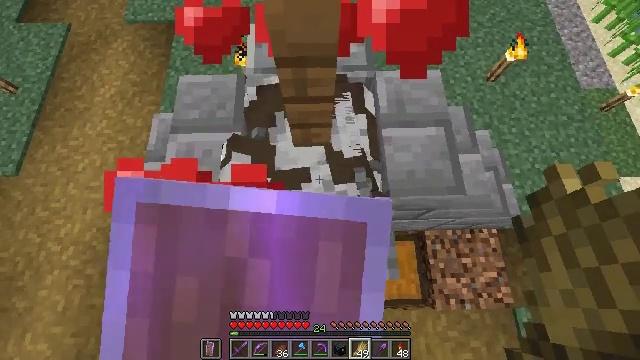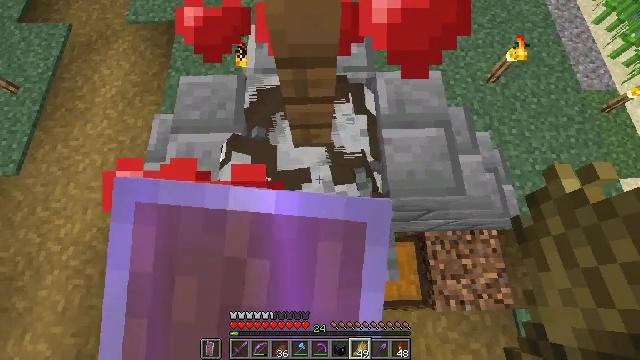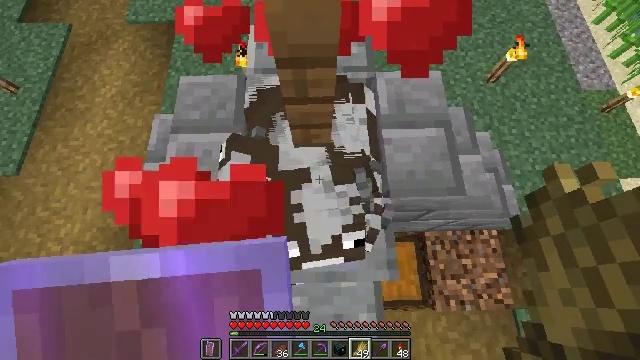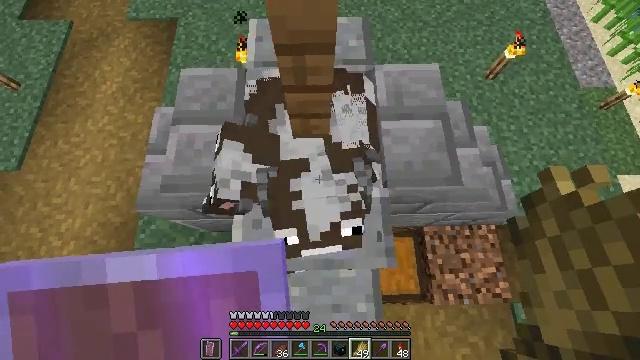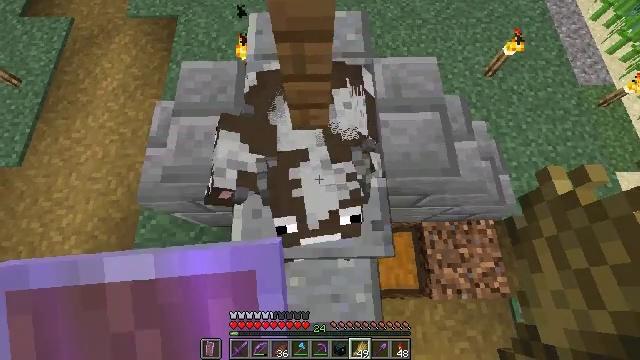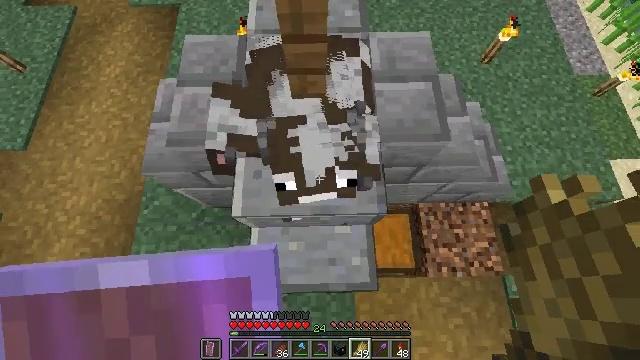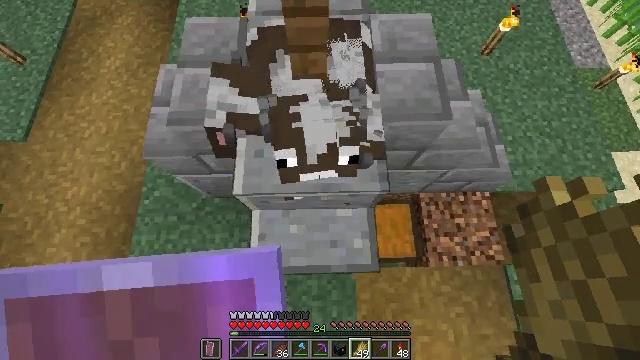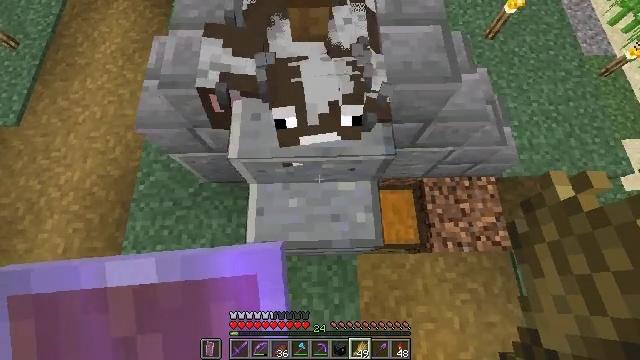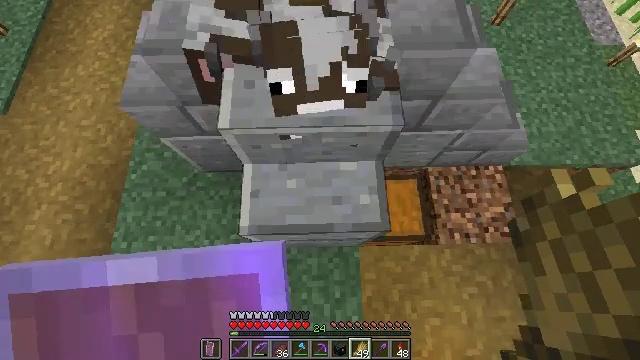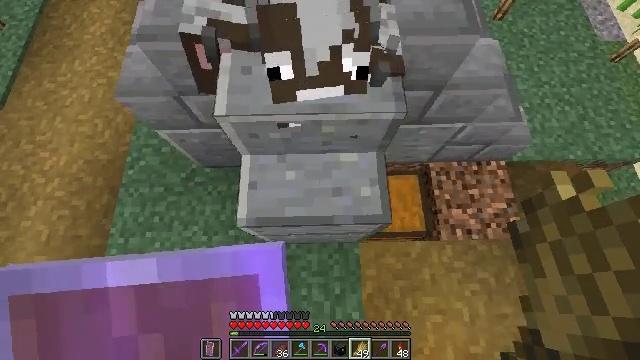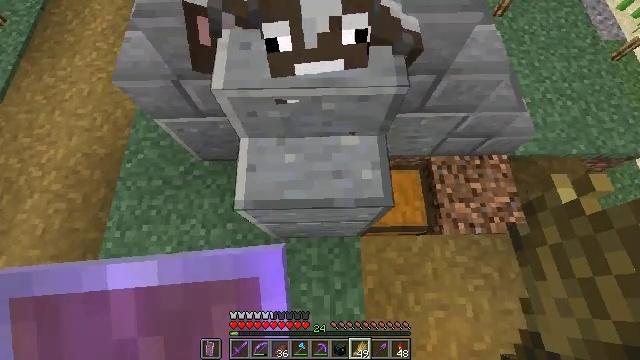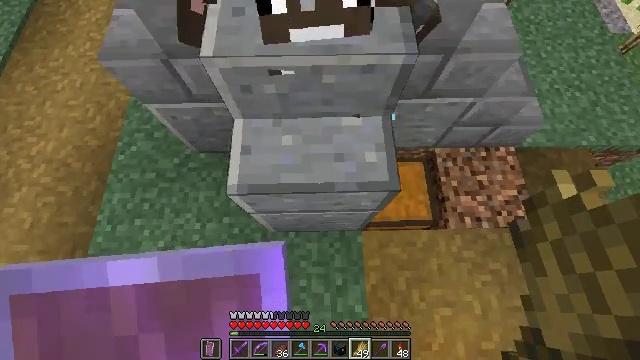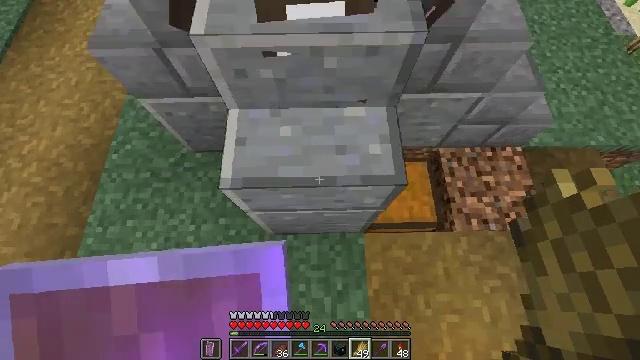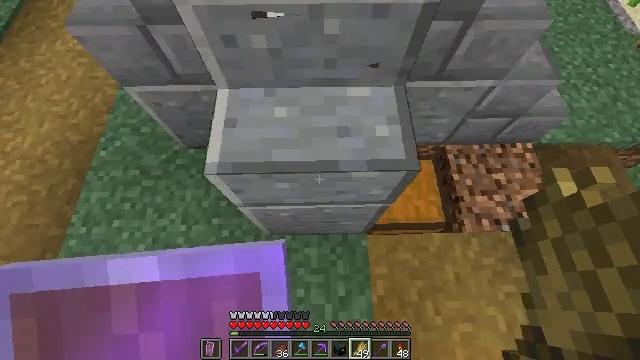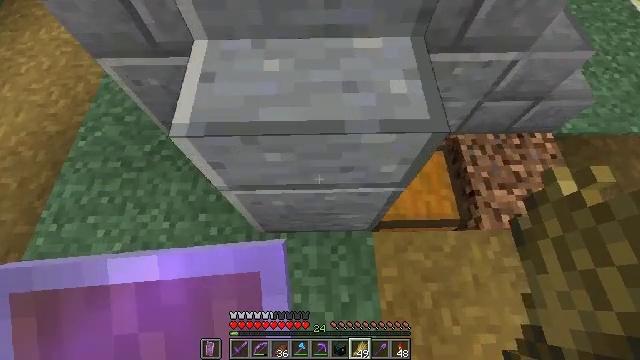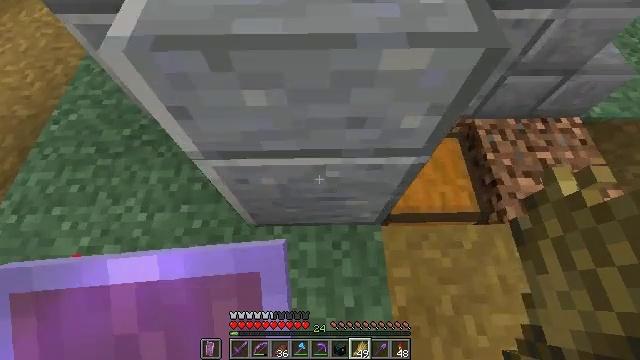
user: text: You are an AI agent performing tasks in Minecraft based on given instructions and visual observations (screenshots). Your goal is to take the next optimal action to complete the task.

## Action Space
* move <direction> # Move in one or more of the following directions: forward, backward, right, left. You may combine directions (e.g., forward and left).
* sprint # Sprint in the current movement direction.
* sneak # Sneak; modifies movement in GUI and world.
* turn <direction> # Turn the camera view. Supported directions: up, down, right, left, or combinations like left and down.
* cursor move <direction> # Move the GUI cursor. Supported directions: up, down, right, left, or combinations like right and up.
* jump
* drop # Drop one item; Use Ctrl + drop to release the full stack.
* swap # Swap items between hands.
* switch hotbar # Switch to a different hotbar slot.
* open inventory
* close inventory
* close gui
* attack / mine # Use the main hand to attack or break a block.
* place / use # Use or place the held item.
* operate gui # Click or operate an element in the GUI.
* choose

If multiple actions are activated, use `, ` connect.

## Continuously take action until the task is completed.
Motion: motion action
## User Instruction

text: Combat the sheep.
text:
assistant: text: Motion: use / place
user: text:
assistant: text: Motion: no_op
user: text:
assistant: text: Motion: move back
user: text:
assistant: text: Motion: move back
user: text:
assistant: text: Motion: move back
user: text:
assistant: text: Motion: move back
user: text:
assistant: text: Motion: no_op
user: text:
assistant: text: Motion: no_op
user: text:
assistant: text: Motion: no_op
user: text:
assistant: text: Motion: turn up
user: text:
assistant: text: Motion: no_op
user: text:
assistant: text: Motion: turn up
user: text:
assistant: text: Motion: turn up
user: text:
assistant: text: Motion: turn up
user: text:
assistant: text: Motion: turn up
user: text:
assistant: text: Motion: turn up
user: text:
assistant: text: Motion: turn up
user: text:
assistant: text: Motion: turn up
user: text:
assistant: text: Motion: turn up
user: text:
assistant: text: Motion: turn up
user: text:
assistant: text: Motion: turn up
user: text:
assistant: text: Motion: no_op
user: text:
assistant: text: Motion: turn up
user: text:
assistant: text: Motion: turn up
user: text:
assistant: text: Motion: turn up
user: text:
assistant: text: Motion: turn right and up
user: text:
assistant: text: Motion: turn up
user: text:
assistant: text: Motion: no_op
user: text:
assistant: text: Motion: turn down
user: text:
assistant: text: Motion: turn right and down